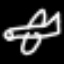
Label: airplane